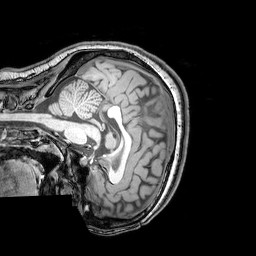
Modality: T1w
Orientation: sagittal
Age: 20
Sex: female
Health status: healthy
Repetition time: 0.081 s
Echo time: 0.037 s